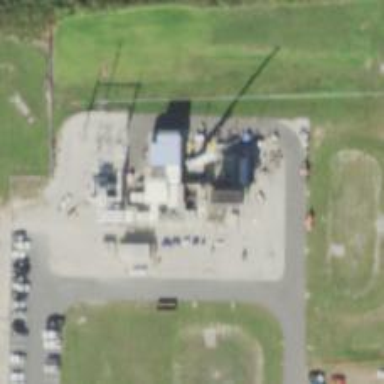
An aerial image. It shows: Gas turbine generator.